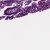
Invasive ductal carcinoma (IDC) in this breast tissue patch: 0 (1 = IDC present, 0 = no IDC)